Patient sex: F
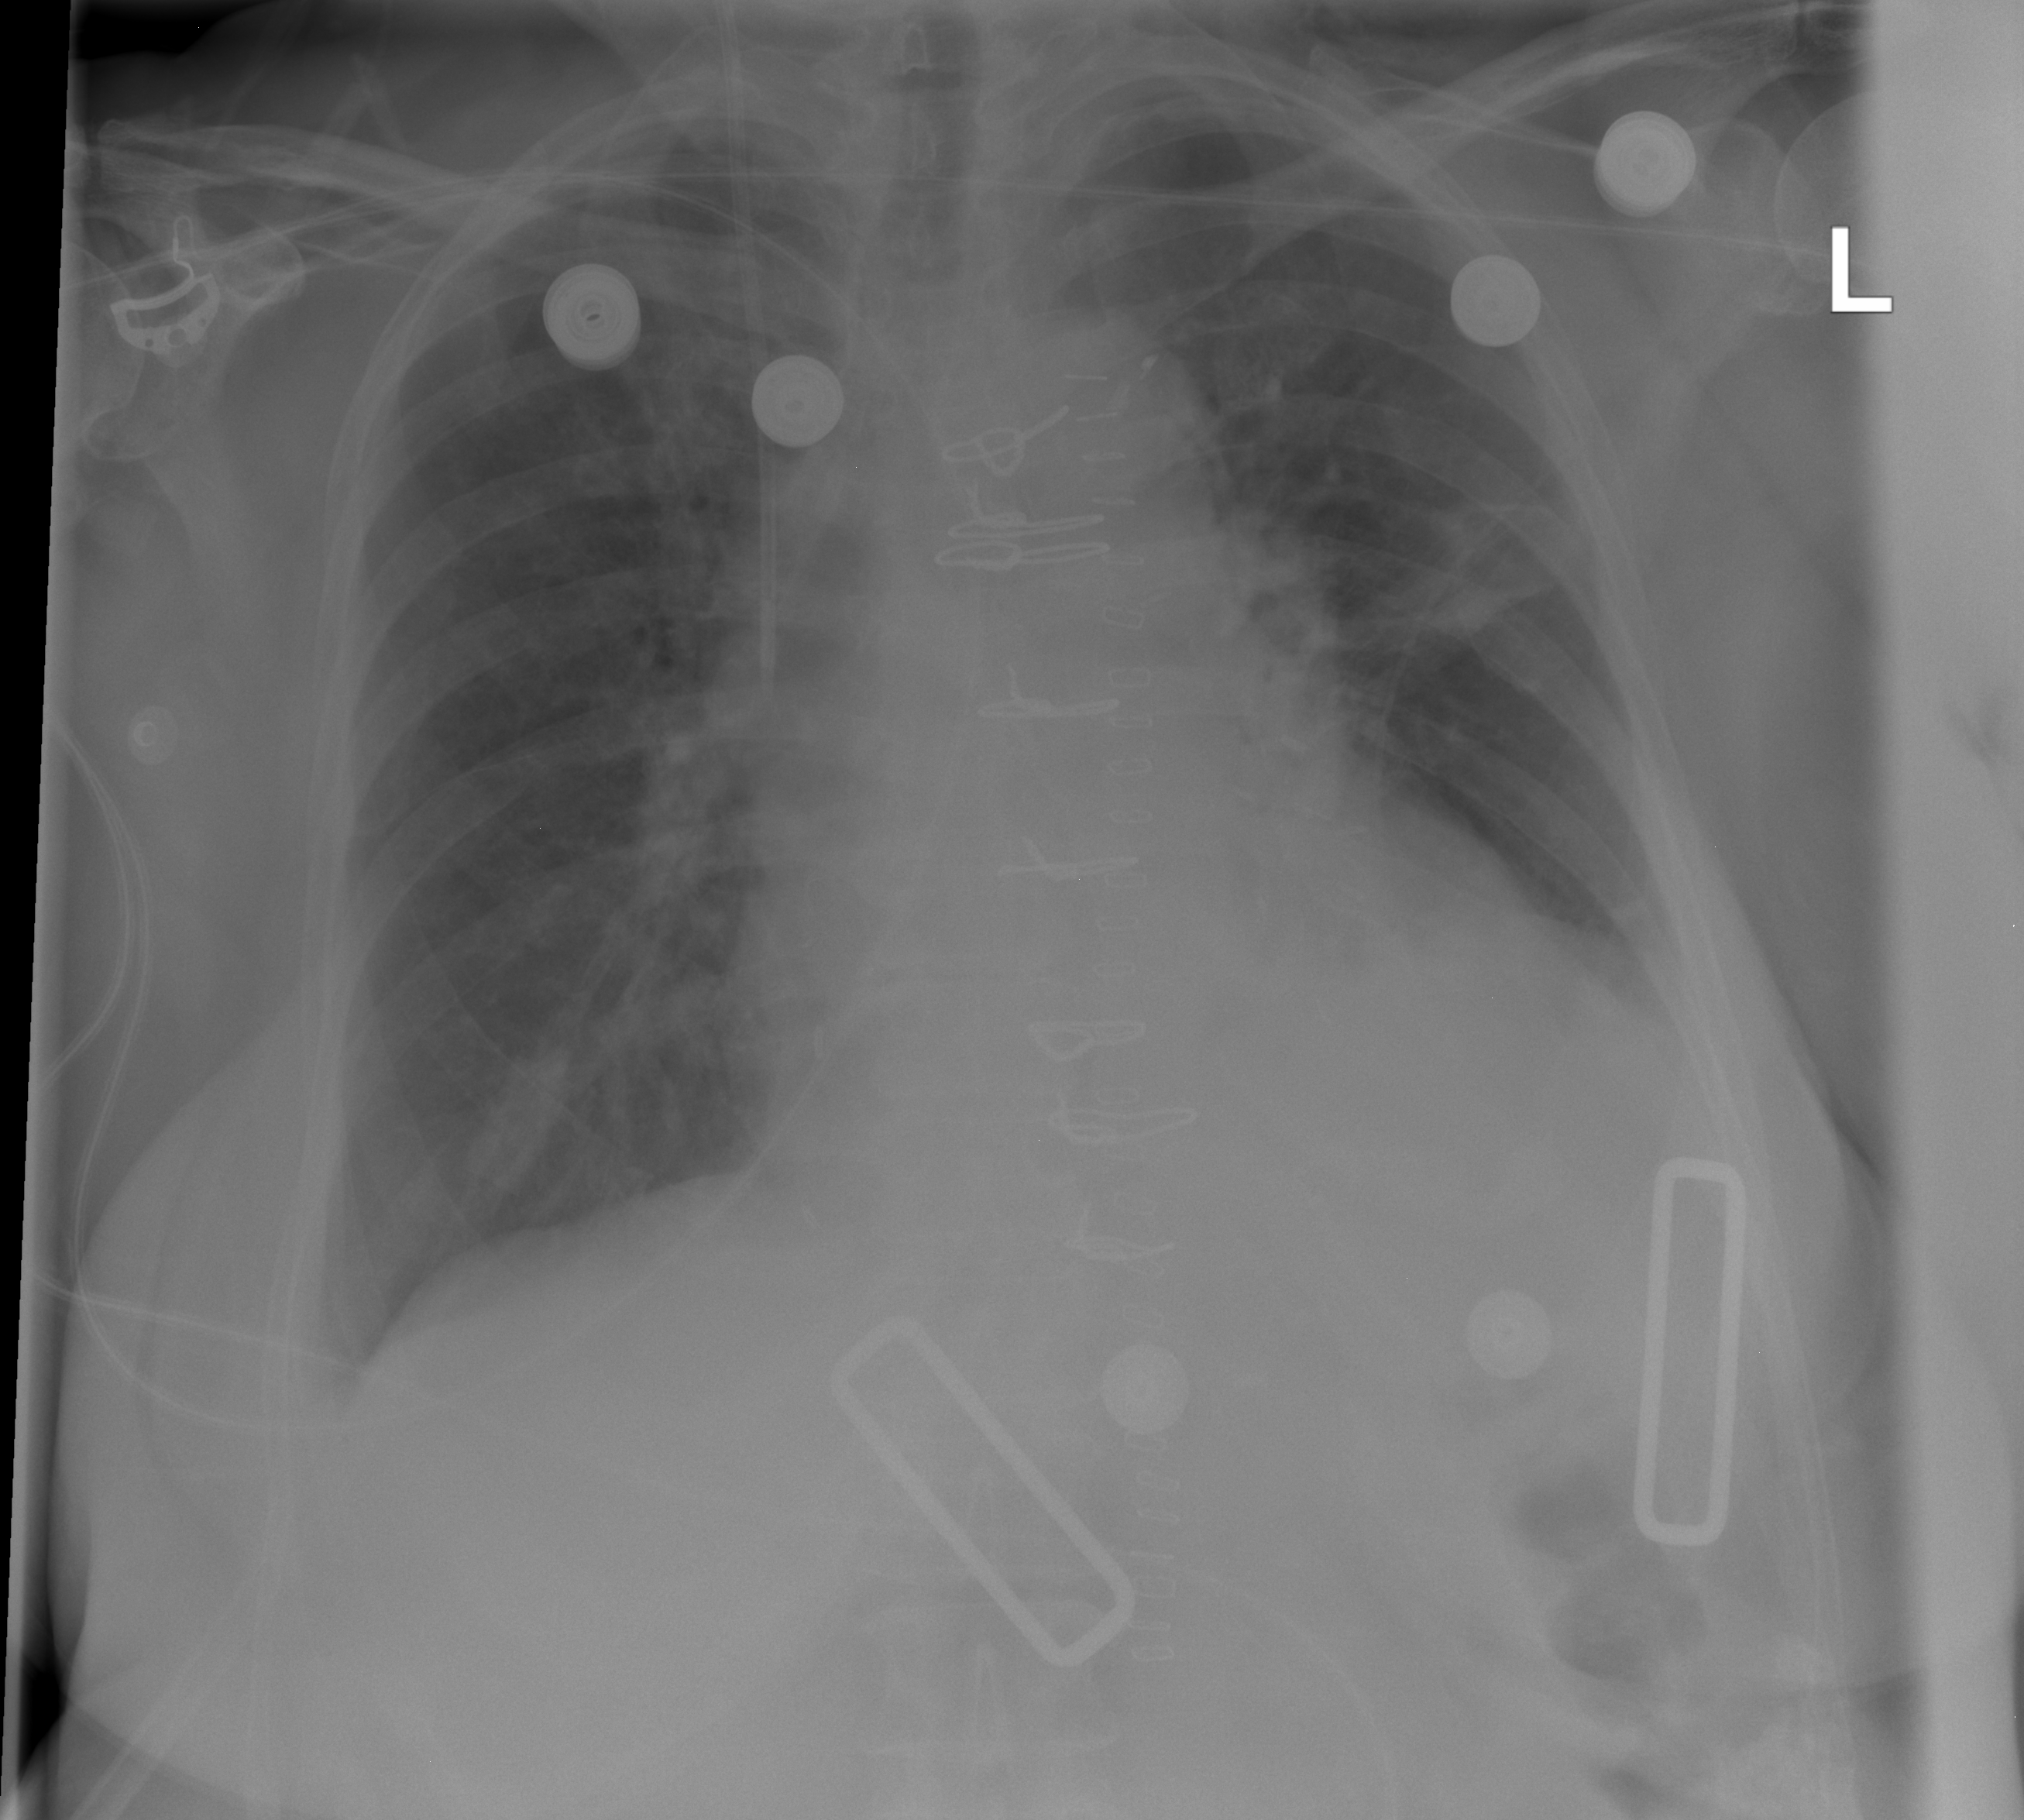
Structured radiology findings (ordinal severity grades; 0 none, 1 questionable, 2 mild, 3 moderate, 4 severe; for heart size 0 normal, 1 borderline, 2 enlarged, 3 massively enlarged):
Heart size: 2
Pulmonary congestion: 2
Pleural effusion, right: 0
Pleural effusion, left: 0
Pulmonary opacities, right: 2
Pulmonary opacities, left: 2
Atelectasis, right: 0
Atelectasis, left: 0